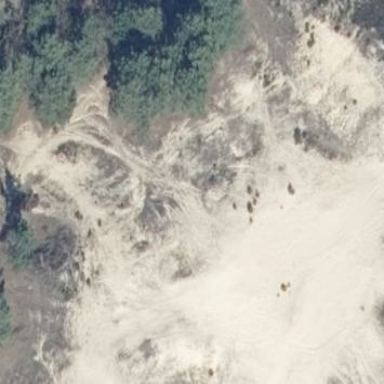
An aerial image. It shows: Natural area covered with sand.